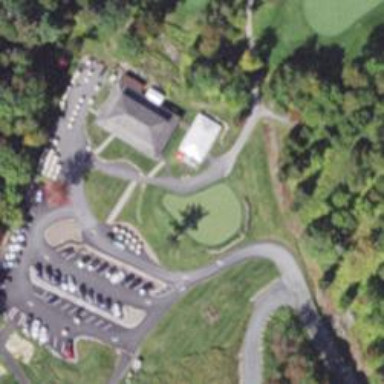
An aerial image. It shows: Path for golf carts.